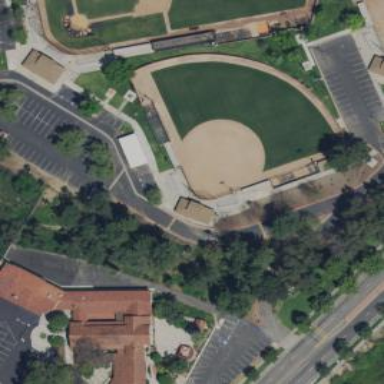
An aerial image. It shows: Softball pitch for leisure and sport activities.